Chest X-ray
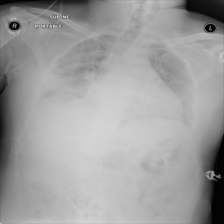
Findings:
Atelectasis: negative
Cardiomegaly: negative
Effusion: negative
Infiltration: negative
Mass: negative
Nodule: negative
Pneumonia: negative
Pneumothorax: negative
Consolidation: negative
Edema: negative
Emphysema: negative
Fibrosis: negative
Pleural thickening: negative
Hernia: negative